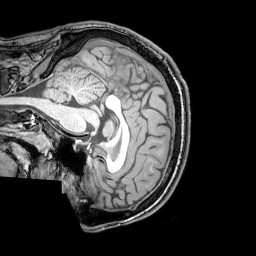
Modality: T1w
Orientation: sagittal
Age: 25
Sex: male
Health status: healthy
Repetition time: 0.081 s
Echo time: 0.037 s